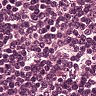
Metastatic tissue present: no